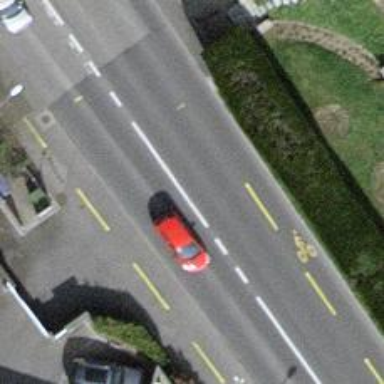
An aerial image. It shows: Tertiary road with asphalt surface. There is cycle track on the right side.